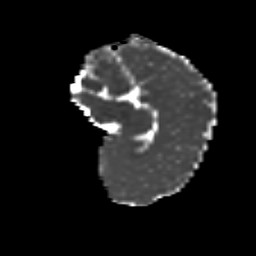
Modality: MD
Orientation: sagittal
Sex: female
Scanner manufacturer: siemens
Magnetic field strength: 3 T
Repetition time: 5 s
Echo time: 0.071 s